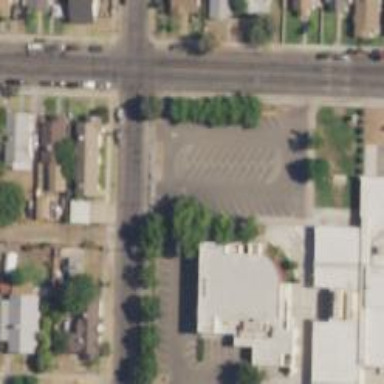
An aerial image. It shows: Alley classified as service road.